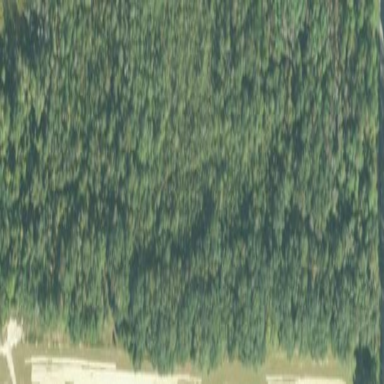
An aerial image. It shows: Mixed woodland with various types of leaves.